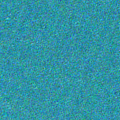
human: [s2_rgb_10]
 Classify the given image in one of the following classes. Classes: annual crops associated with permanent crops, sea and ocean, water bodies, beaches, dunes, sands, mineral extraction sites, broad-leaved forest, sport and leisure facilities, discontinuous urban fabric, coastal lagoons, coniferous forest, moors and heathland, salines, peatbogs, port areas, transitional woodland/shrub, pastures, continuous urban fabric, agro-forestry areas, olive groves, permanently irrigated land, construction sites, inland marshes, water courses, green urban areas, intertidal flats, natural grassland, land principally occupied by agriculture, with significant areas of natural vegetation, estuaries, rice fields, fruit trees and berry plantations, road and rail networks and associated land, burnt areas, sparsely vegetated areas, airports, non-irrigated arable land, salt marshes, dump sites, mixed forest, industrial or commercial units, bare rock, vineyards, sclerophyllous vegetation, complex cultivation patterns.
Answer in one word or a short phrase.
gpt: sea and ocean